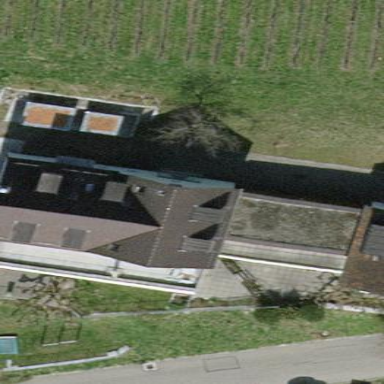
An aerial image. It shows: Building.